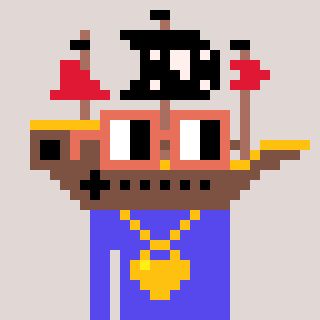
a pixel art character with square orange glasses, a pirateship-shaped head and a computerblue-colored body on a warm background